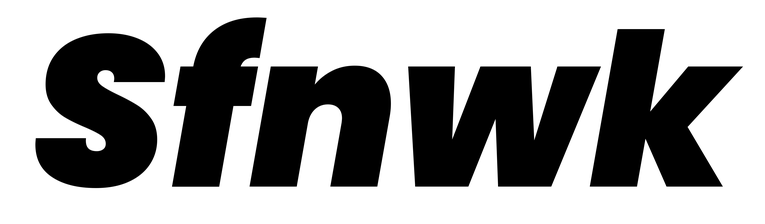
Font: Poppins-BlackItalic